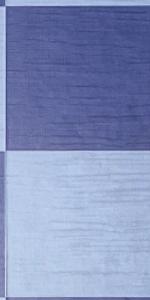
Label: Empty